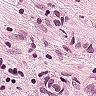
Metastatic tissue present: yes